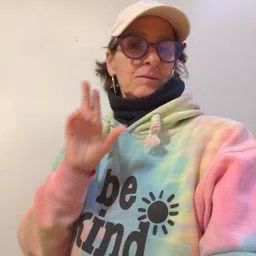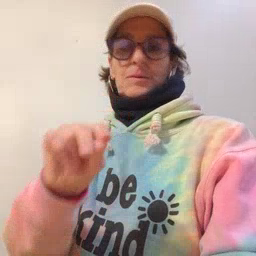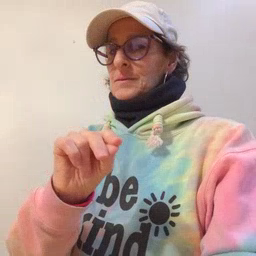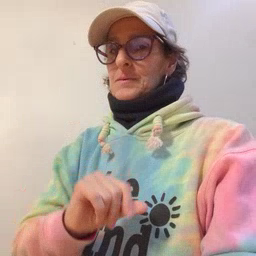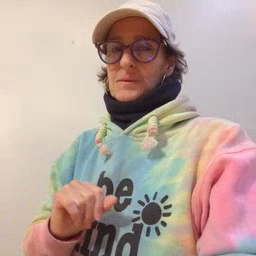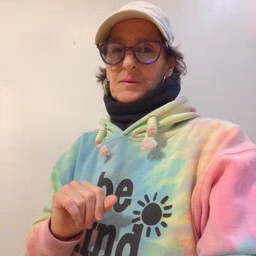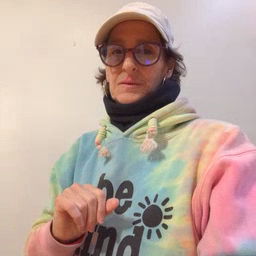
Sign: no